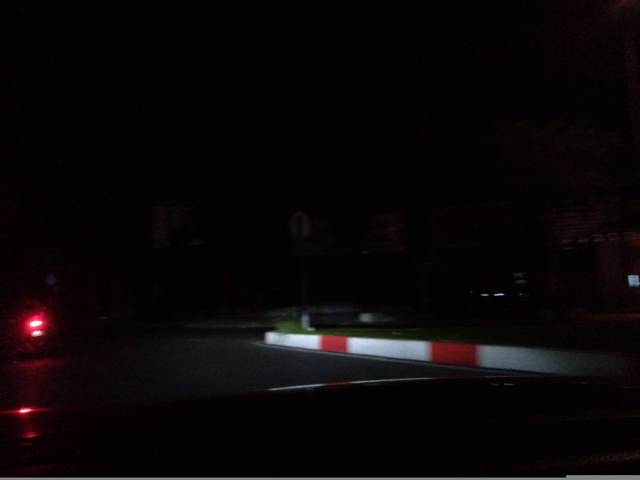
Region: Vietnam
Coordinates: 10.745, 106.702